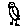
Label: bird